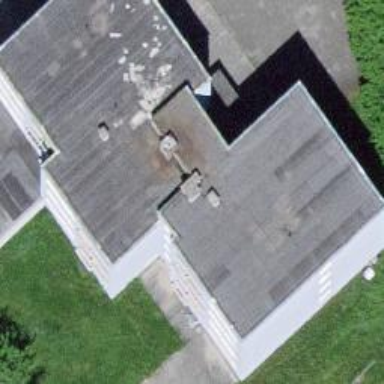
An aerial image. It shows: Residential building.